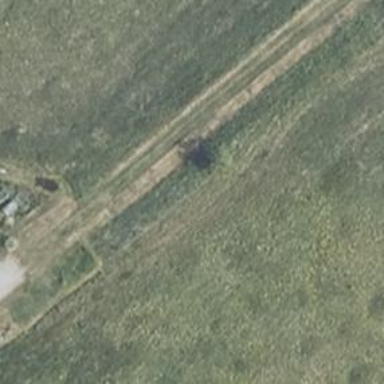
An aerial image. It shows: Track with grass surface categorized as grade4 tracktype.